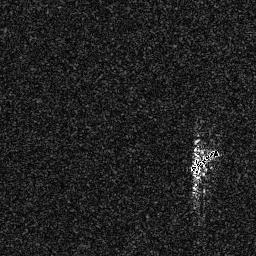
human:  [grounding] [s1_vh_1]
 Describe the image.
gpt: In the satellite image, there is  <ref>1 medium ship </ref> <box>[[72, 57, 85, 67, 0]]</box> located at right.